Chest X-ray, PA view. Patient: 65 years old, sex M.
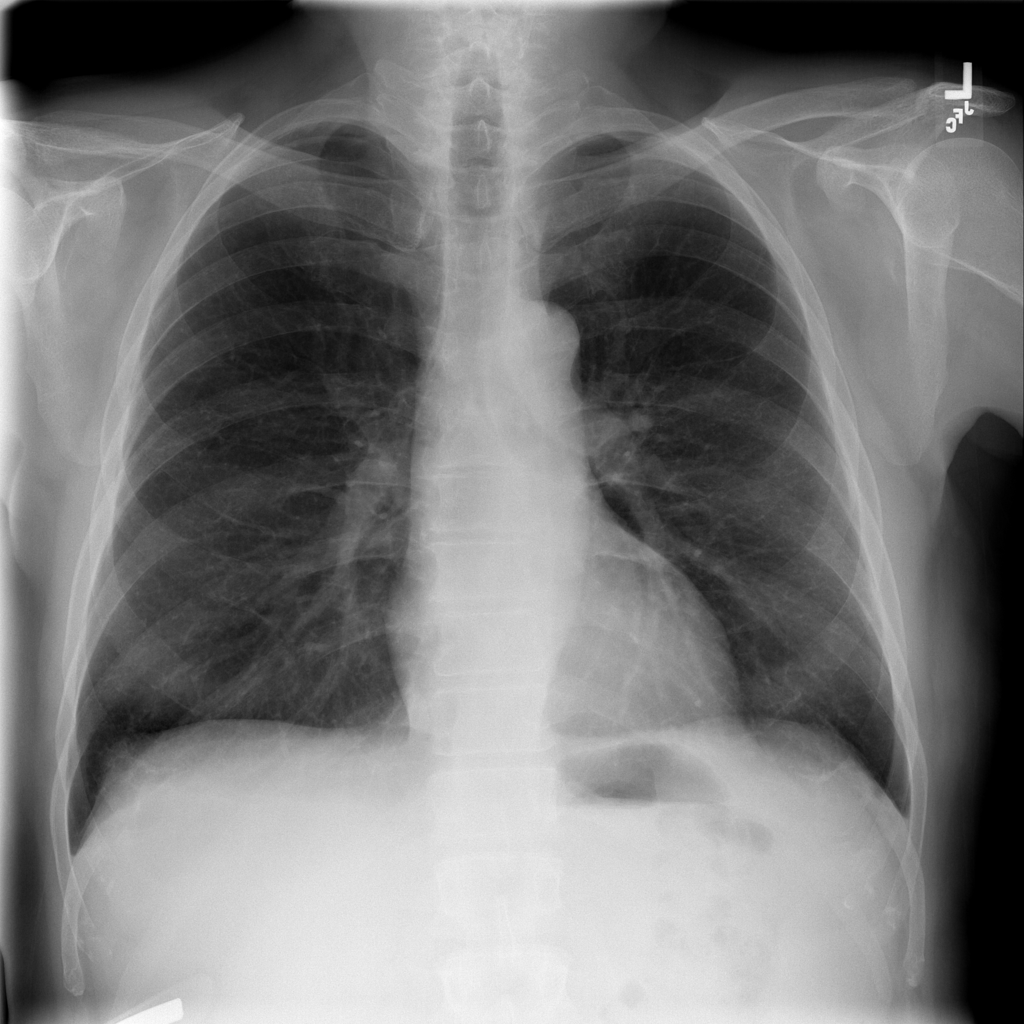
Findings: No Finding